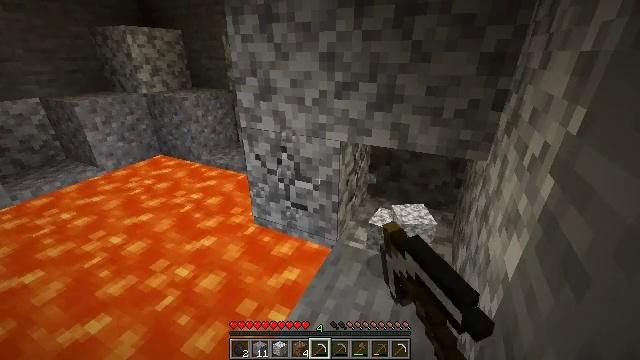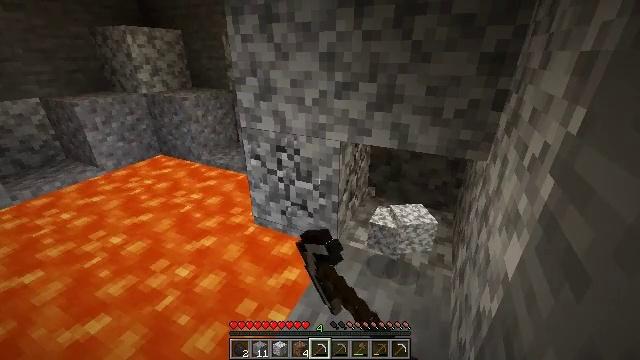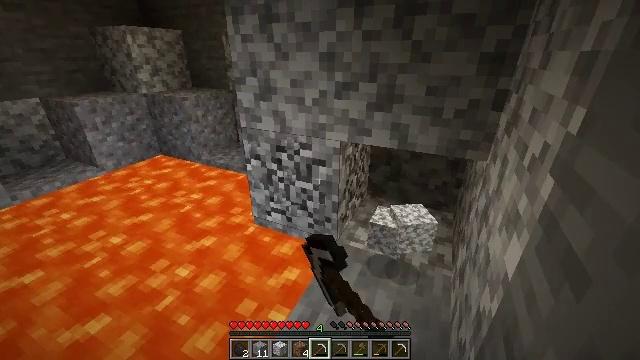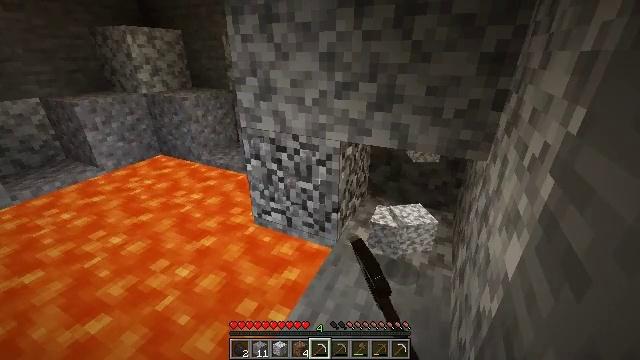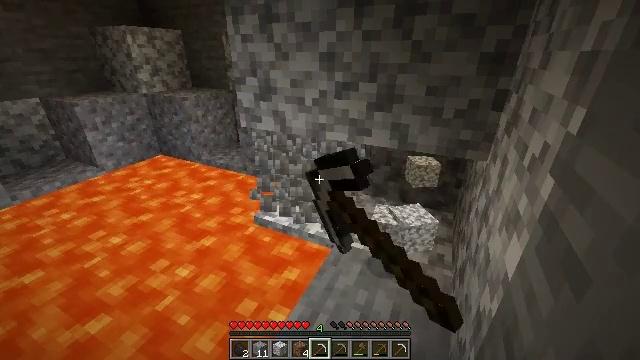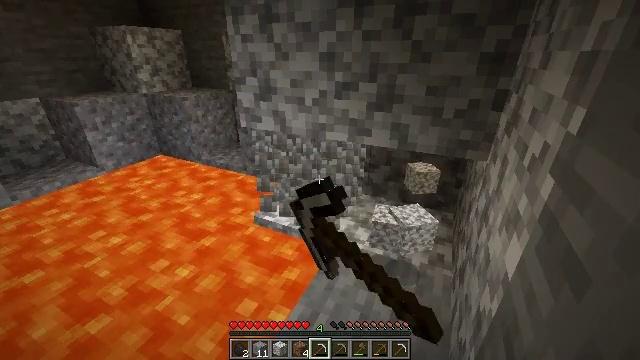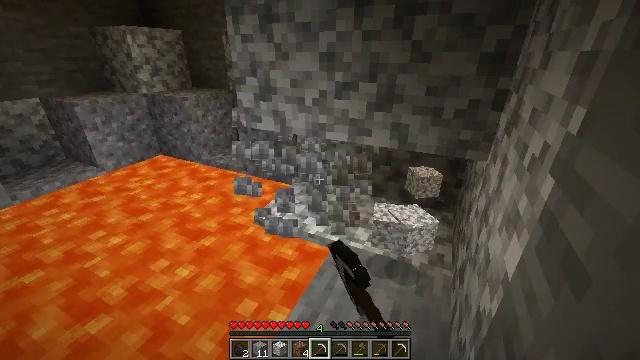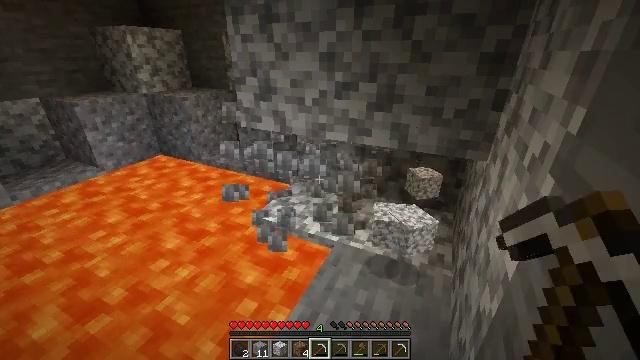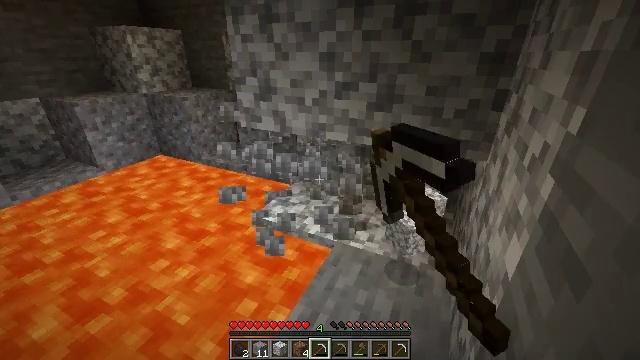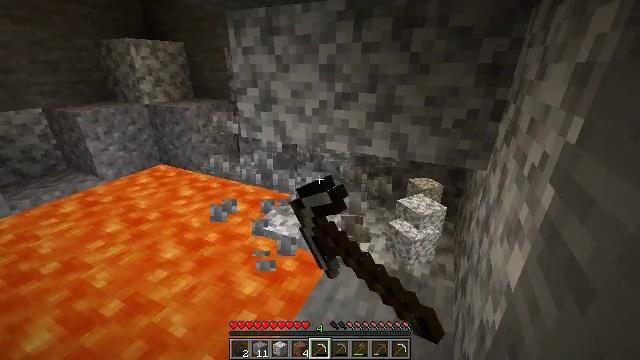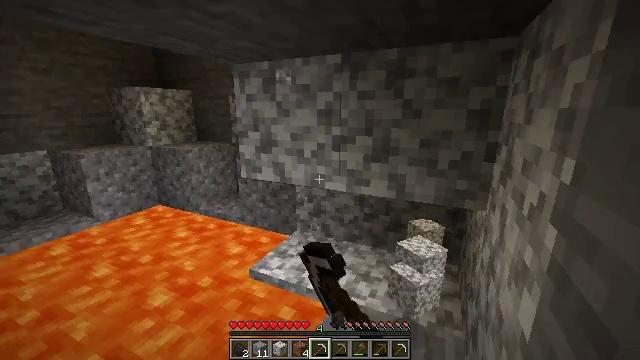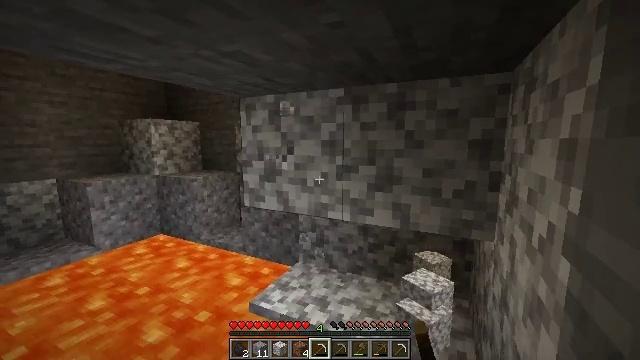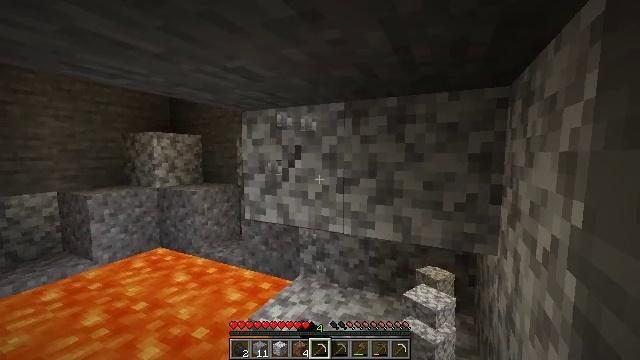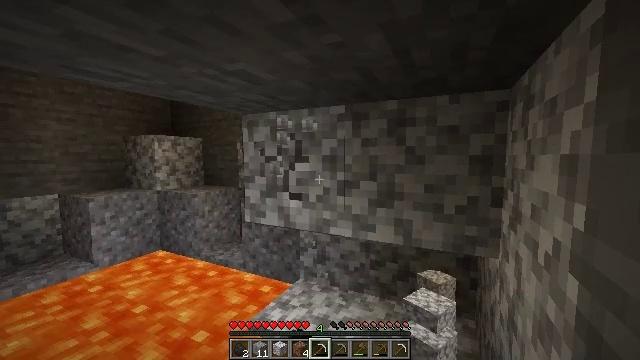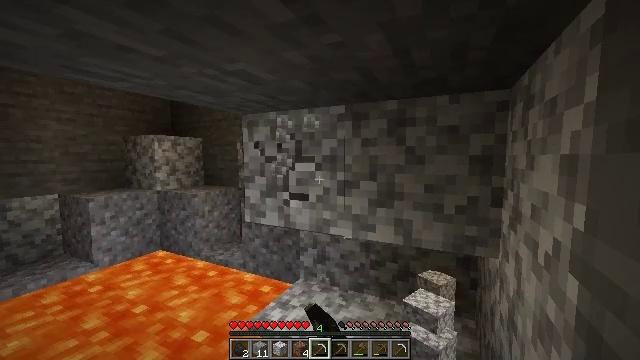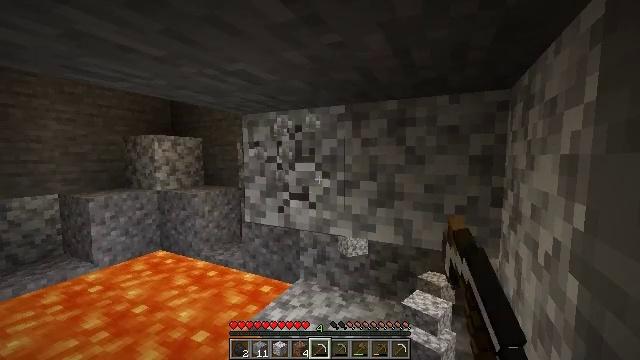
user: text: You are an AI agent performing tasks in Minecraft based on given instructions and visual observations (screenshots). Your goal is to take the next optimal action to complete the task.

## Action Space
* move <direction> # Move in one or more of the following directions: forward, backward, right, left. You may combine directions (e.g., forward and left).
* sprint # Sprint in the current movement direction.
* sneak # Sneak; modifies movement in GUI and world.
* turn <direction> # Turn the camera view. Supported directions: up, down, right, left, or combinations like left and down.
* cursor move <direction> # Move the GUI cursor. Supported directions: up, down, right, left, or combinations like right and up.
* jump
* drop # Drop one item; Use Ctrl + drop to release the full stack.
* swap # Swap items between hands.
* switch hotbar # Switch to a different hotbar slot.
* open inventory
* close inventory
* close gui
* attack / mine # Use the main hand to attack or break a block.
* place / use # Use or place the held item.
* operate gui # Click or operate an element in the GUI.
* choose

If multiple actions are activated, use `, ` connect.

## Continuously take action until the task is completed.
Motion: motion action
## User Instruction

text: Break the diorite block.
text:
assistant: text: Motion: attack / mine
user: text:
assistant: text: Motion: attack / mine
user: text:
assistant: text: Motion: attack / mine
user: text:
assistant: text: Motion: attack / mine
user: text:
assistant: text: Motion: attack / mine
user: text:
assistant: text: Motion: attack / mine
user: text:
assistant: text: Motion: attack / mine
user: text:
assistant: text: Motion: attack / mine
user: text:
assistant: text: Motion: turn up, attack / mine
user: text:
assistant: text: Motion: turn up, attack / mine
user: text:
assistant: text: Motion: turn up, attack / mine
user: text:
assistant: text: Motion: turn up, attack / mine
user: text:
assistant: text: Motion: attack / mine
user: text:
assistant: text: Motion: attack / mine
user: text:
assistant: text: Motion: attack / mine
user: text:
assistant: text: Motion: attack / mine
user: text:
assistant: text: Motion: attack / mine
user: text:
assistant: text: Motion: attack / mine
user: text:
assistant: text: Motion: attack / mine
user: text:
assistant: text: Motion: attack / mine
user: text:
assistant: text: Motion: attack / mine
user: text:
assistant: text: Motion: attack / mine
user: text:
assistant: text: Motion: turn right, attack / mine
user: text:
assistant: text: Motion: turn right, attack / mine
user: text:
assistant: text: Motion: turn right, attack / mine
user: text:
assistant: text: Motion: turn right, attack / mine
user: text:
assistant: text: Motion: turn right, attack / mine
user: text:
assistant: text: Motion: turn right, attack / mine
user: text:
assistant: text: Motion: attack / mine
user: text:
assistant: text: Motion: attack / mine